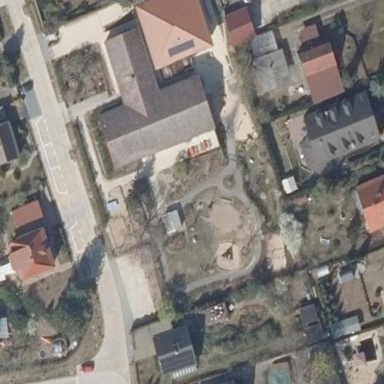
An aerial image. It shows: Kindergarten.